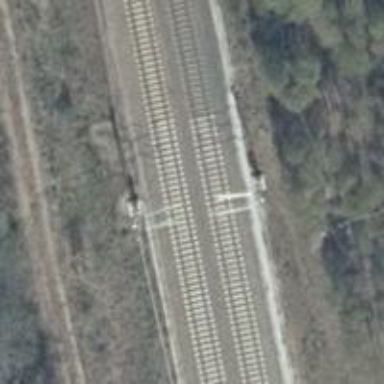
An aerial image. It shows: Milestone along the railway track with catenary mast.